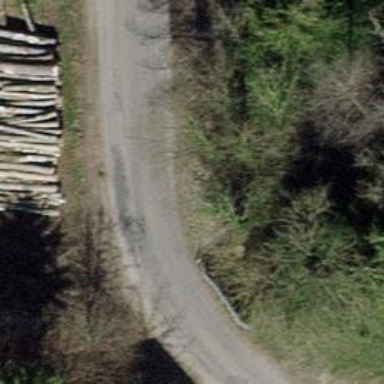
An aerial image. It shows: Unclassified road with asphalt surface.